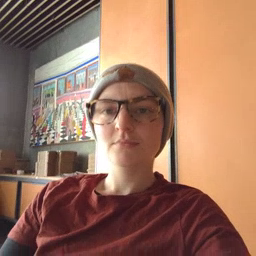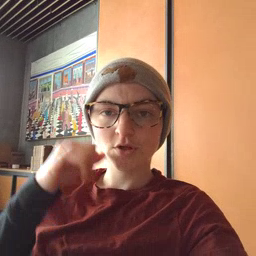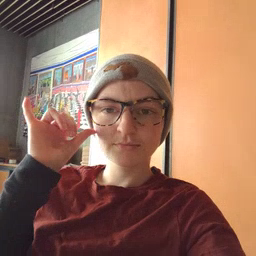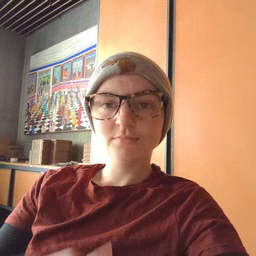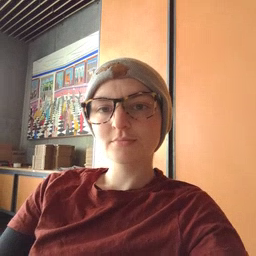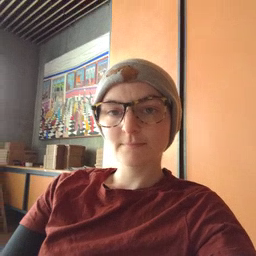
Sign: yesterday